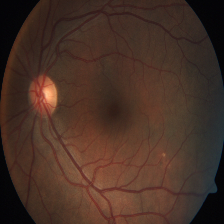
Diabetic retinopathy grade: Severe